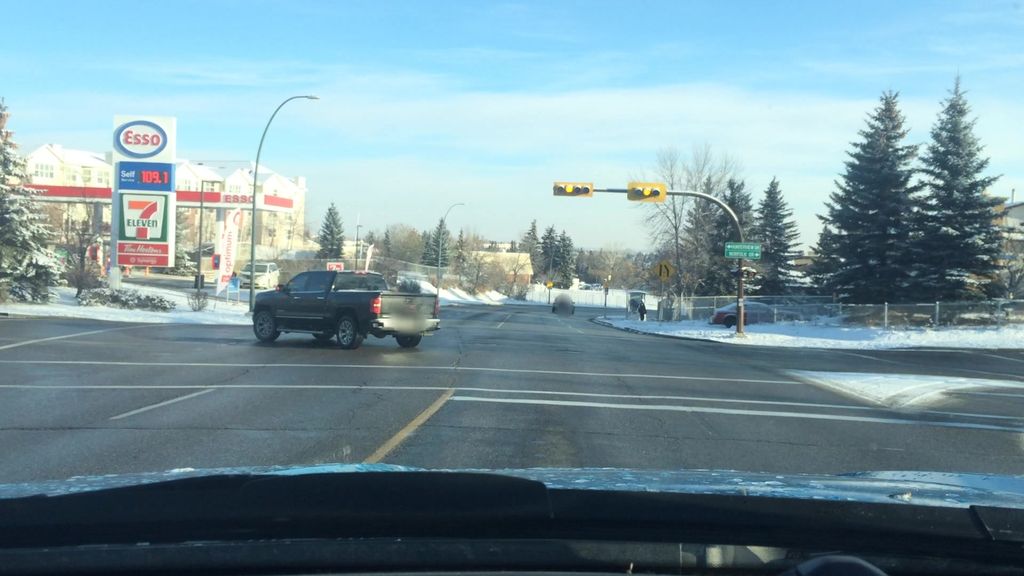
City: calgary